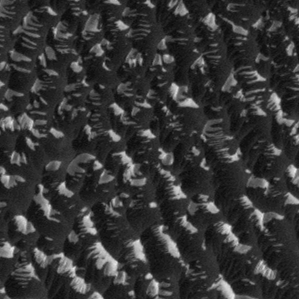
Label: frost